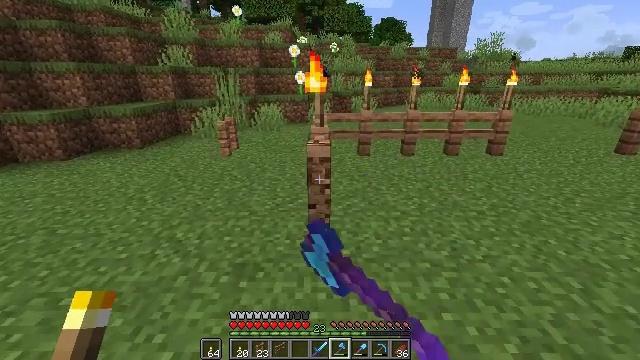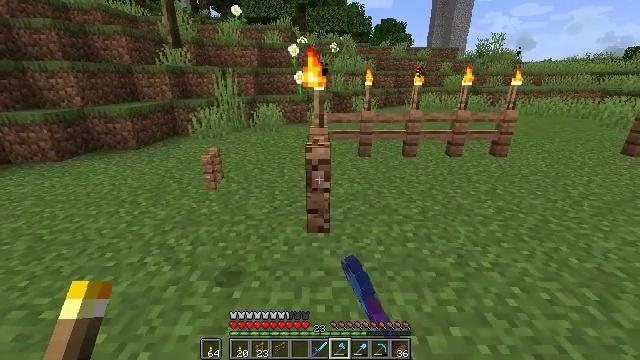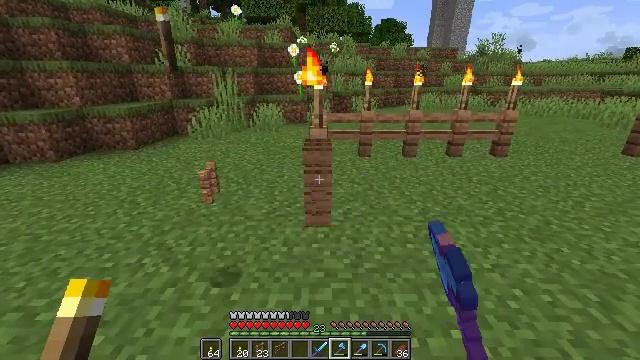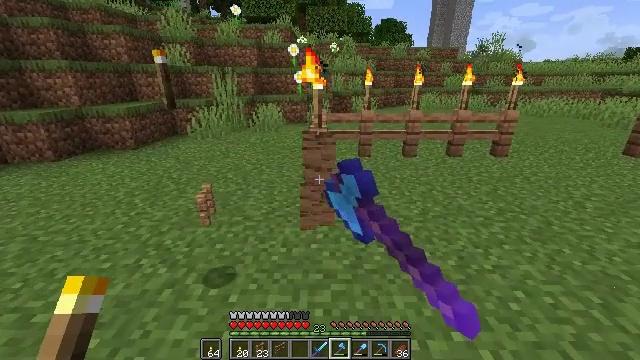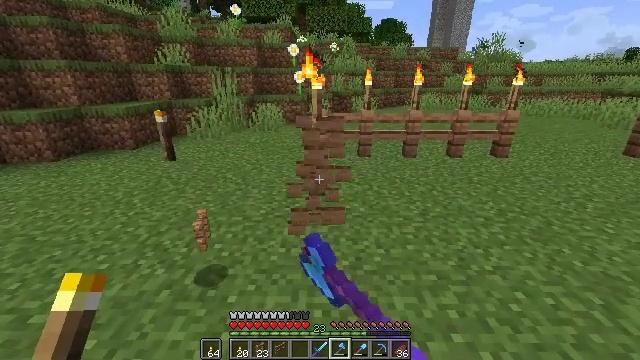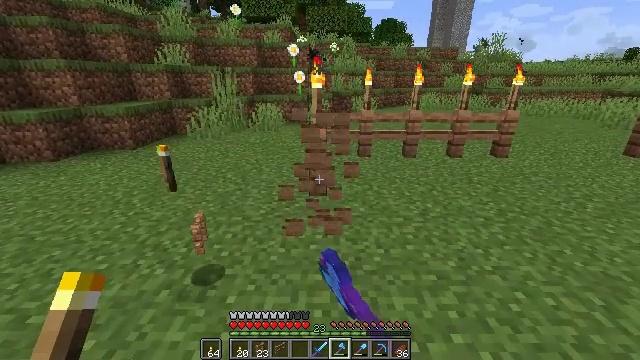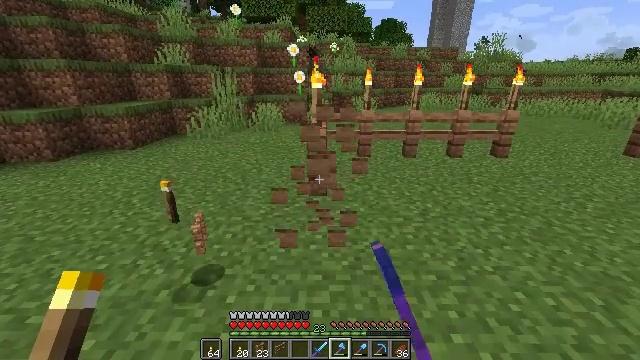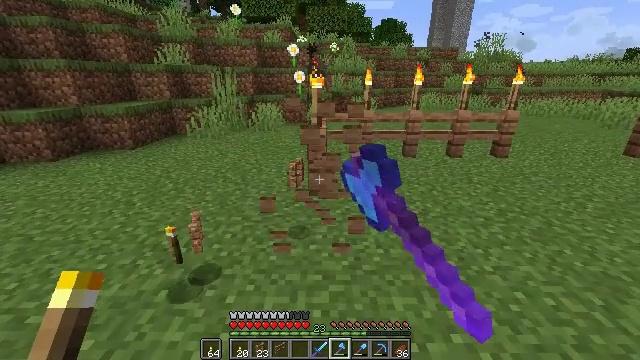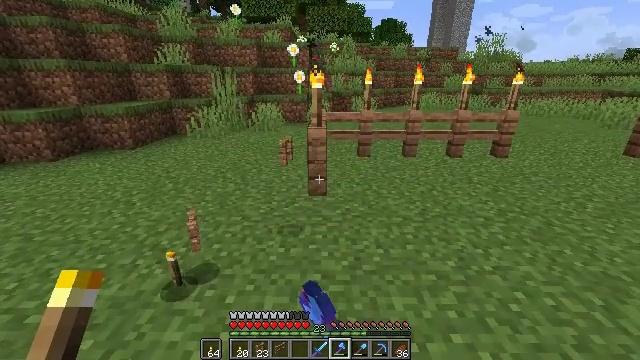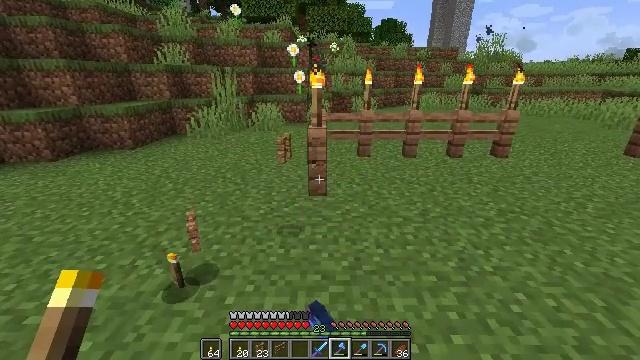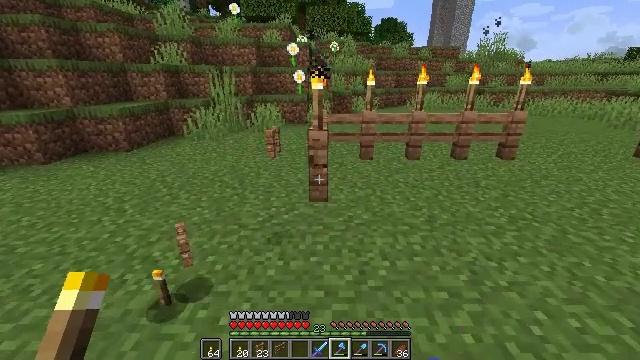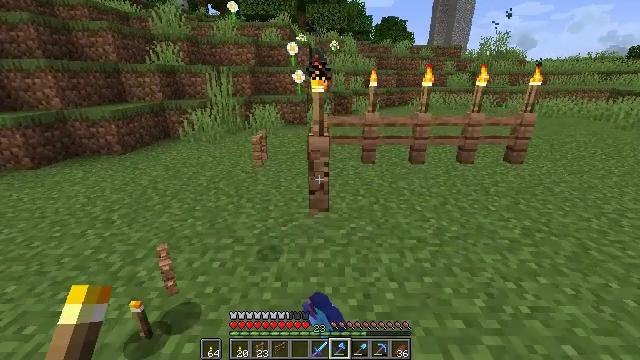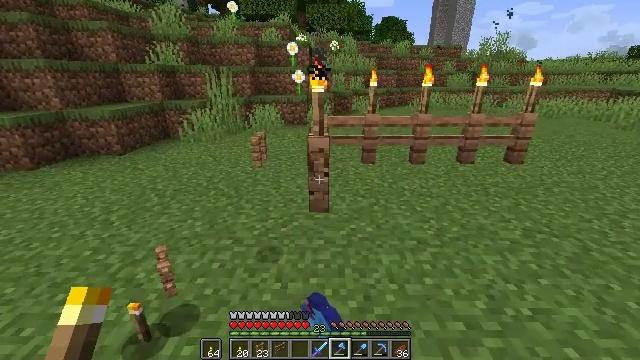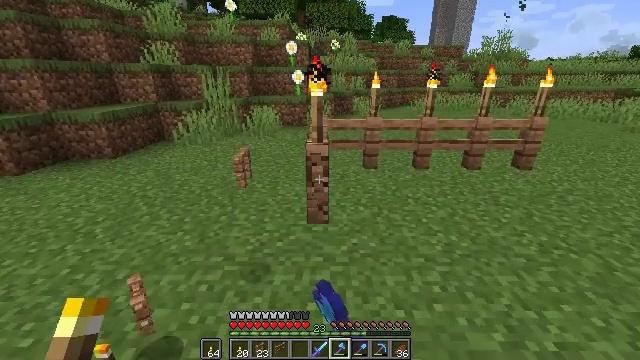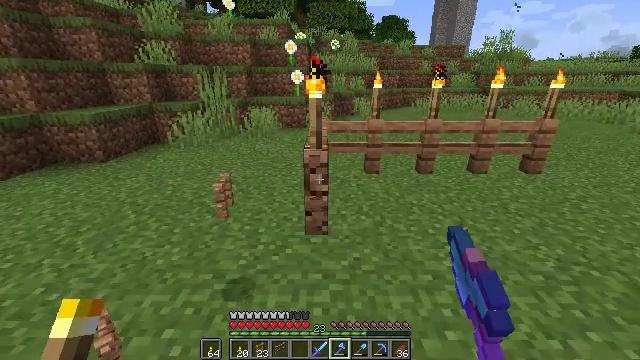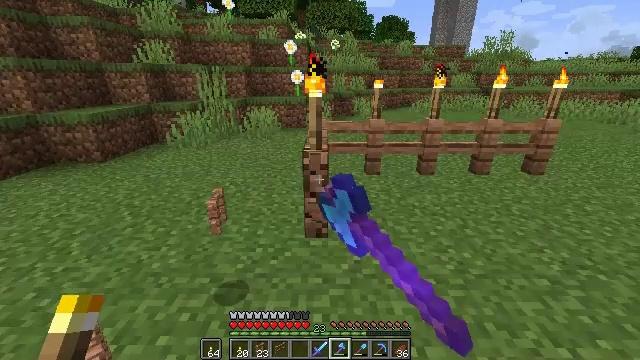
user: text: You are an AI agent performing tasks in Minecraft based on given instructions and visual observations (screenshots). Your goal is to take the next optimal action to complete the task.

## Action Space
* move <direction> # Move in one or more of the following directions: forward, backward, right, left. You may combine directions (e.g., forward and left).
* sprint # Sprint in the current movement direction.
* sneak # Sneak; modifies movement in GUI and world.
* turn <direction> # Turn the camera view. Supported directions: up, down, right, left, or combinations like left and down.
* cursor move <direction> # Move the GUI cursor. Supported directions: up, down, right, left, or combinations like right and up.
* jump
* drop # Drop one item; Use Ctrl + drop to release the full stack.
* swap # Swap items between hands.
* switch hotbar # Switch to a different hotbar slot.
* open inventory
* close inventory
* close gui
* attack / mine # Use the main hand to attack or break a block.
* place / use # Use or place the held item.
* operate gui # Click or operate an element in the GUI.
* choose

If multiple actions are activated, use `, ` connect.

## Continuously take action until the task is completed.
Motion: motion action
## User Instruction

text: Disassemble the jungle fence from a structure.
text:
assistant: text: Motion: attack / mine
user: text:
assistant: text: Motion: attack / mine
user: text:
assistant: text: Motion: attack / mine
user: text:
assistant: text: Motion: attack / mine
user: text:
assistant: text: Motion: attack / mine
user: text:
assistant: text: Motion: attack / mine
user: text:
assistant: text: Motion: attack / mine
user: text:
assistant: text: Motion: attack / mine
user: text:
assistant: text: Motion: move forward, attack / mine
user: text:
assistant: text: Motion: move forward, attack / mine
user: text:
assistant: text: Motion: move forward, attack / mine
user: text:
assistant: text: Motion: move forward, attack / mine
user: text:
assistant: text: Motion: move forward, attack / mine
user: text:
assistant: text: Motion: attack / mine
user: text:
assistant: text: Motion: attack / mine
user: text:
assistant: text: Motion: attack / mine
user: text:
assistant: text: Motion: attack / mine
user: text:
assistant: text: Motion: attack / mine
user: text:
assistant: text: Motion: attack / mine
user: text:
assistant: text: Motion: attack / mine
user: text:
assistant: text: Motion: attack / mine
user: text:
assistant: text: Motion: attack / mine
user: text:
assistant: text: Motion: attack / mine
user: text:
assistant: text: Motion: attack / mine
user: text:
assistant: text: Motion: move forward, attack / mine
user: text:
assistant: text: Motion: move forward, attack / mine
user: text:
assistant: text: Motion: move forward, attack / mine
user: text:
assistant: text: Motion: move forward, attack / mine
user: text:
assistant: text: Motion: move forward, attack / mine
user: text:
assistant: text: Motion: move forward, attack / mine